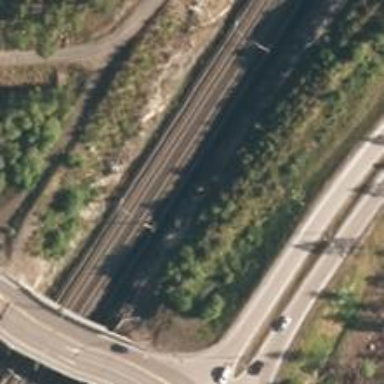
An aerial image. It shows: Railway with continuous electrified contact line.